Brain MRI, t1w sequence, axial 2D slice.
Patient: age 35, sex F, weight 95 kg, height 1.95 m
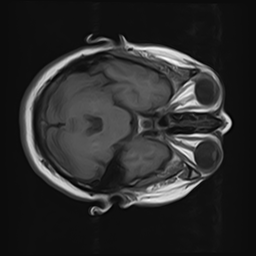